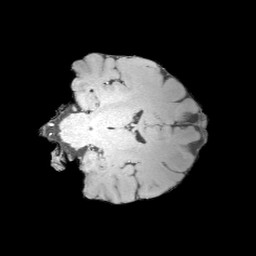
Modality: MP2RAGE
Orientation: coronal